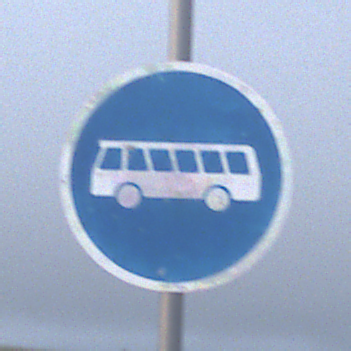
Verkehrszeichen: Busssonderstreifen
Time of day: SunriseSunset
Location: Outdoor (Nature)
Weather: Overcast
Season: NotSpecified
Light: Natural